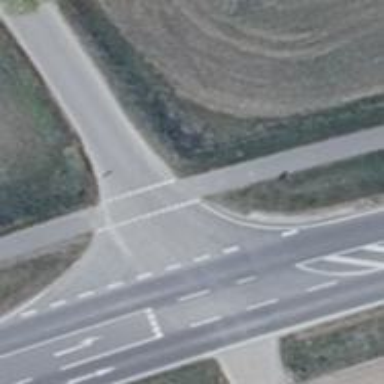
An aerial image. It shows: Uncontrolled road crossing.